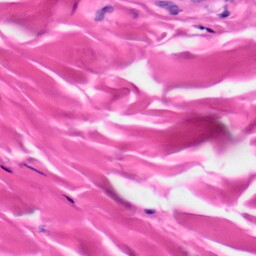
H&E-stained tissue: Skin